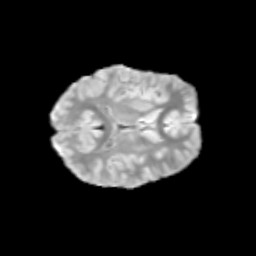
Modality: T2w
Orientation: axial
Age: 9
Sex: female
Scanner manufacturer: siemens
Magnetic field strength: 3 T
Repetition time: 3.8 s
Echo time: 0.07 s